Question: Count the number of objects in the diagram.
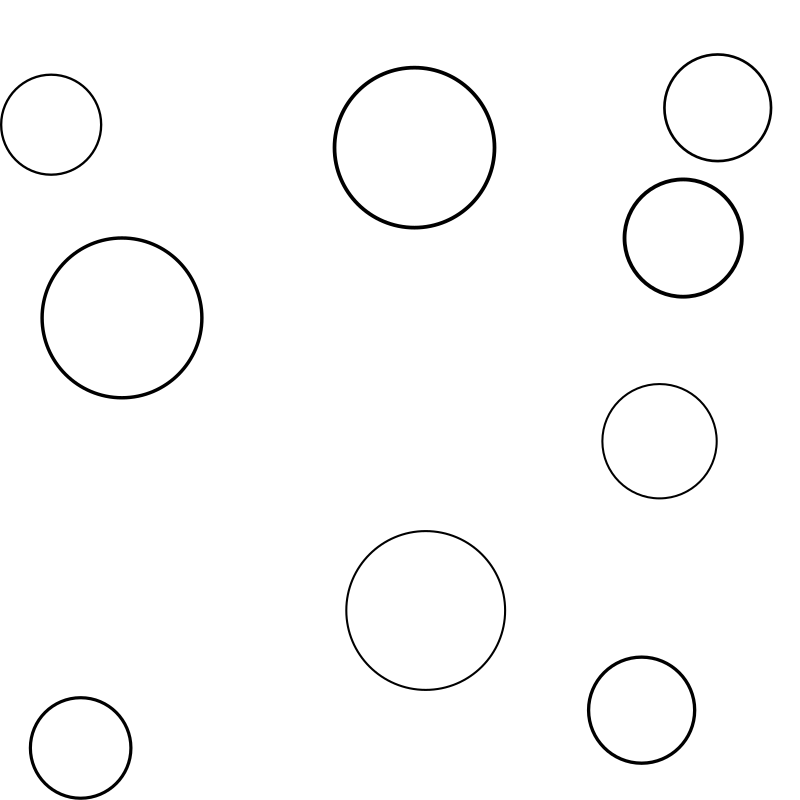
Answer: 9